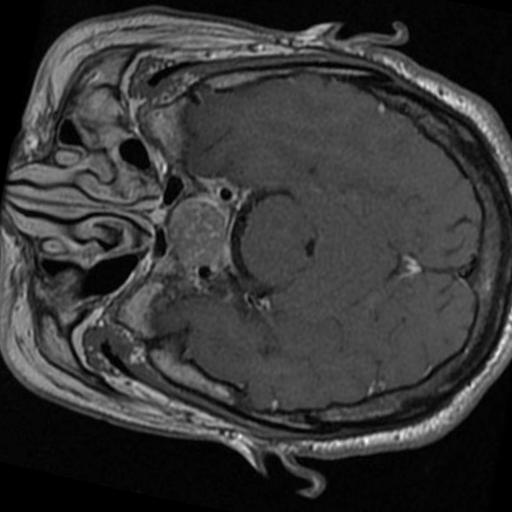
Label: brain_tumor